Interaction volume radius: 10 \u00c5
Interaction volume height: 15 \u00c5
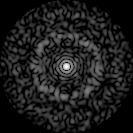
Disorder parameter: 0.851